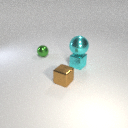
small brown metal cube in front of small cyan metal cube